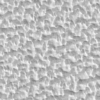
Label: not_dusty